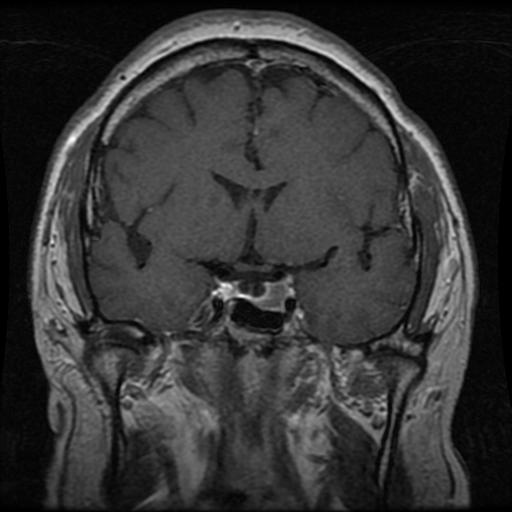
Label: pituitary